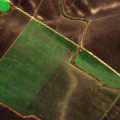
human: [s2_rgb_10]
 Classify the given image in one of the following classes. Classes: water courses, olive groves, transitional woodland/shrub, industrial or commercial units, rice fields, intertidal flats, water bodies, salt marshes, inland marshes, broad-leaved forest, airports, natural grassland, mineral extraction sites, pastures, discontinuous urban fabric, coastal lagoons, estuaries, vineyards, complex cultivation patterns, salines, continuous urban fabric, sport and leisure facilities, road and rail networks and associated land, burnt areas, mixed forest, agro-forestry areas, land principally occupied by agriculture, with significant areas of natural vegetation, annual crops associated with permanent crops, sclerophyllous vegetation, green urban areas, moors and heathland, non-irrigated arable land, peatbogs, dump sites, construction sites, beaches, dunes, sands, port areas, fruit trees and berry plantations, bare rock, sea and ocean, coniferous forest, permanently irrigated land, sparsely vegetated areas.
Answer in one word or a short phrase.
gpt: non-irrigated arable land